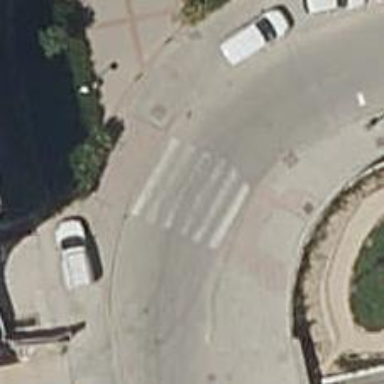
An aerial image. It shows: Uncontrolled crossing on the road.